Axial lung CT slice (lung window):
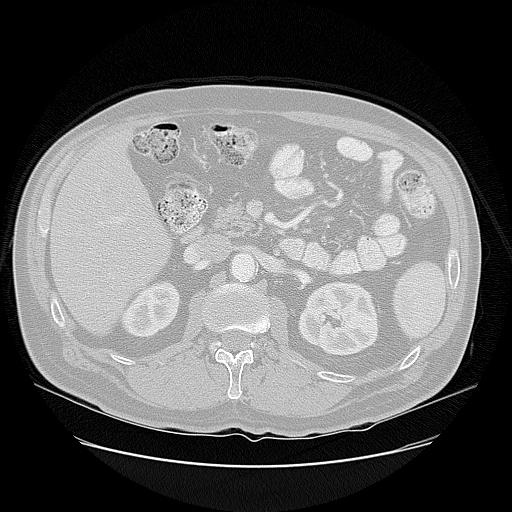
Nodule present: no